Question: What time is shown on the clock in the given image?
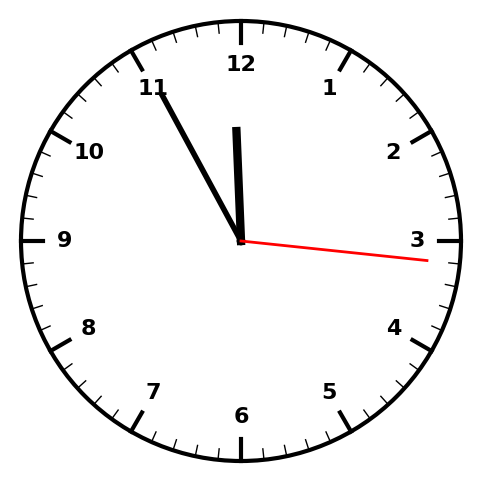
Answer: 11:55:16